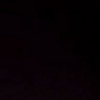
Label: space